Question: The following is a very basic layout for a Windows Phone 8 app. I've got a 'PivotControl' with a 'PivotItem'. The header of the 'PivotControl' is outlined in red, while the 'PivotItem' is outlined in green. I'm going to have a 'Canvas' taking up 100% of the 'PivotItem' so I need to be able to calculate it's dimensions accordingly (because that height/width will determine the size and placement of other controls).
So right now I can calculate the width of my 'PivotItem' with this, where 'margin' is the amount of margin on all four sides (multiplied by 2 for the left and right):
'''
double width = Application.Current.Host.Content.ActualWidth - (margin * 2);
'''
The height is more difficult because I need to take the total screen height and subtract the StatusBar height, and the header height (red rectangle in my image).
Does anyone know how I can get the height of my 'PivotItem'? Is there an easier way than trying to calculate it like I am? Right now the 'Height' and 'ActualHeight' properties are both 0.0.

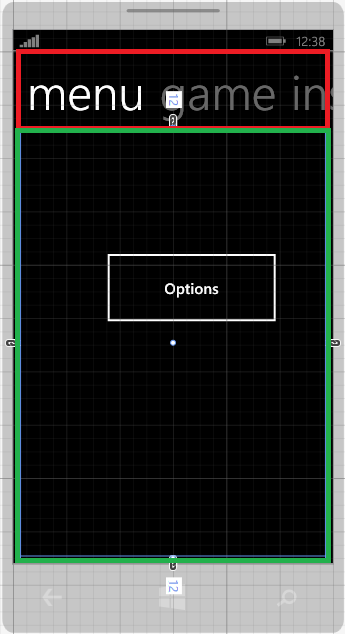
Answer: If I understand correctly, you have a Canvas occupying the whole PivotItem? Something like this:
'''
<phone:Pivot>
<phone:Pivot.Items>
<phone:PivotItem Header="menu">
<Canvas x:Name="Canvas" />
</phone:PivotItem>
<phone:PivotItem Header="game" />
</phone:Pivot.Items>
</phone:Pivot>
'''
If so, retrieving the height of the canvas is quite straightforward:
'''
Debug.WriteLine(this.Canvas.ActualHeight);
'''
Note: the 'ActualHeight' property won't be populated before the 'Loaded' event. So if you're trying to read it from the constructor or the 'OnNavigatedTo' method, the property will be equal to 0.
The full XAML code:
'''
<phone:PhoneApplicationPage
x:Class="WP7ForumTest.Page3"
xmlns="http://schemas.microsoft.com/winfx/2006/xaml/presentation"
xmlns:x="http://schemas.microsoft.com/winfx/2006/xaml"
xmlns:phone="clr-namespace:Microsoft.Phone.Controls;assembly=Microsoft.Phone"
xmlns:shell="clr-namespace:Microsoft.Phone.Shell;assembly=Microsoft.Phone"
xmlns:d="http://schemas.microsoft.com/expression/blend/2008"
xmlns:mc="http://schemas.openxmlformats.org/markup-compatibility/2006"
FontFamily="{StaticResource PhoneFontFamilyNormal}"
FontSize="{StaticResource PhoneFontSizeNormal}"
Foreground="{StaticResource PhoneForegroundBrush}"
SupportedOrientations="Portrait" Orientation="Portrait"
Loaded="Page_Loaded">
<!--LayoutRoot is the root grid where all page content is placed-->
<Grid x:Name="LayoutRoot" Background="Transparent">
<Grid.RowDefinitions>
<RowDefinition Height="*"/>
</Grid.RowDefinitions>
<Grid x:Name="ContentPanel" Grid.Row="1" Margin="12,0,12,0">
<phone:Pivot>
<phone:Pivot.Items>
<phone:PivotItem Header="menu">
<Canvas x:Name="Canvas" />
</phone:PivotItem>
<phone:PivotItem Header="game" />
</phone:Pivot.Items>
</phone:Pivot>
</Grid>
</phone:PhoneApplicationPage>
'''
And the code-behind:
'''
private void Page_Loaded(object sender, RoutedEventArgs e)
{
MessageBox.Show(this.Canvas.ActualHeight.ToString());
}
'''